Aerial crown-view tile of a tropical tree (Barro Colorado Island, Panama), acquired 20240918:
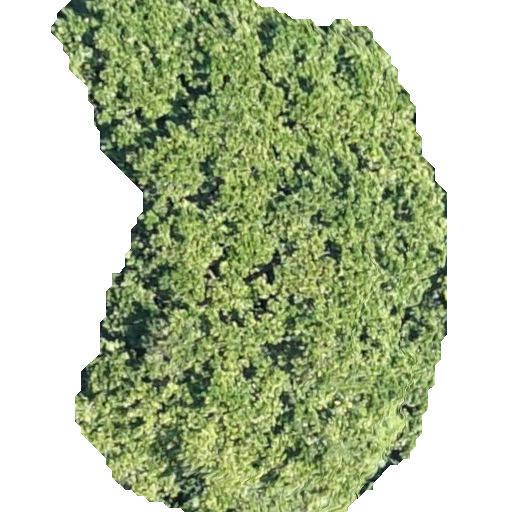
Species: Anacardium excelsum
GBIF accepted scientific name: Anacardium excelsum
Crown area: 257.051 m²